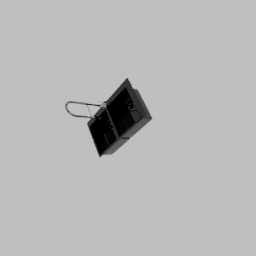
Label: appliances